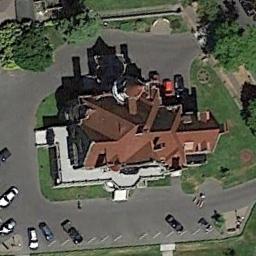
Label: palace